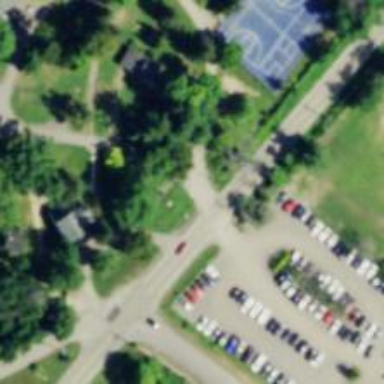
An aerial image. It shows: Summer camp located in leisure land.